Chest X-ray:
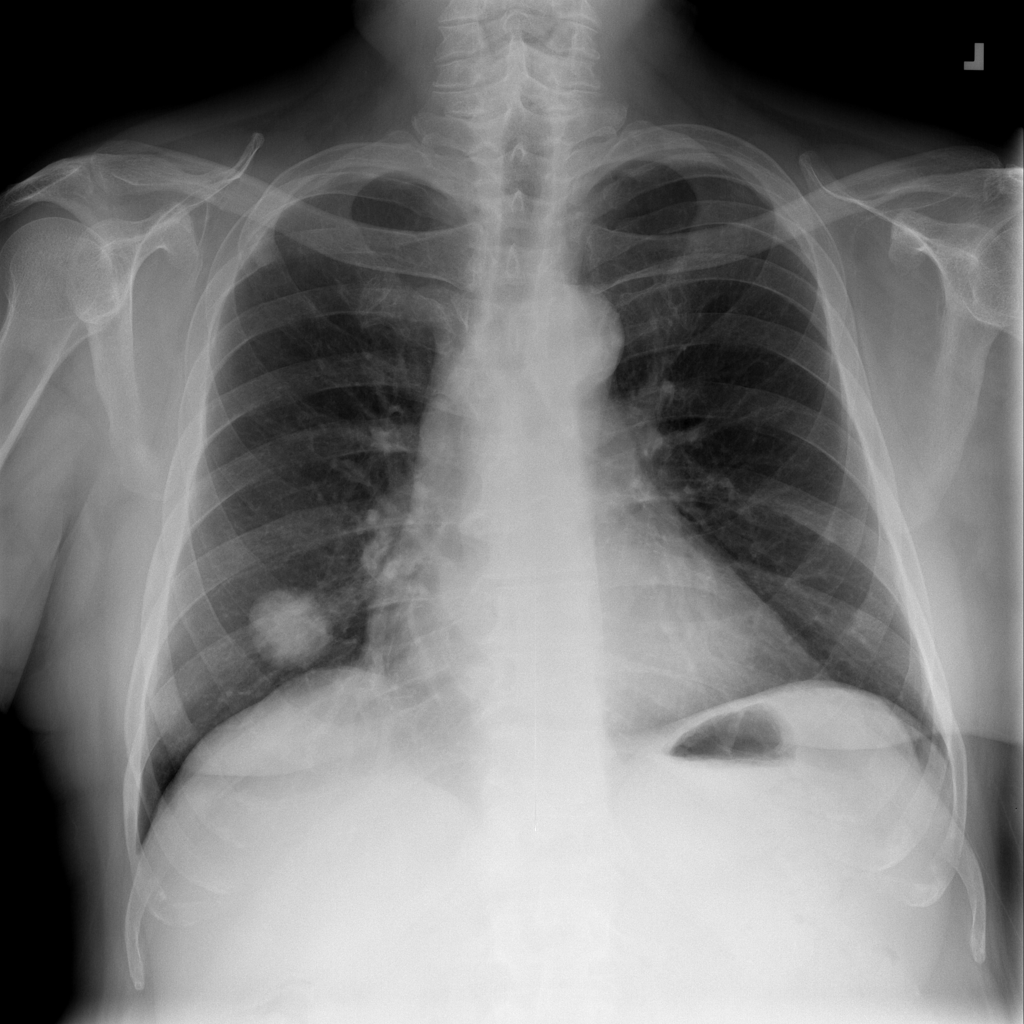
Findings: Nodule
No abnormal finding: no